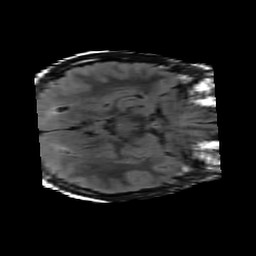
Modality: FLAIR
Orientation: axial
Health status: ill
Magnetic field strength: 3 T